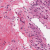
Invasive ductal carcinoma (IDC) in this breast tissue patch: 0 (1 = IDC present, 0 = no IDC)